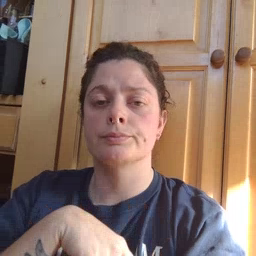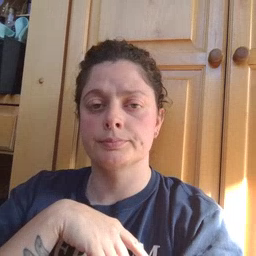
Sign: person